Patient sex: M
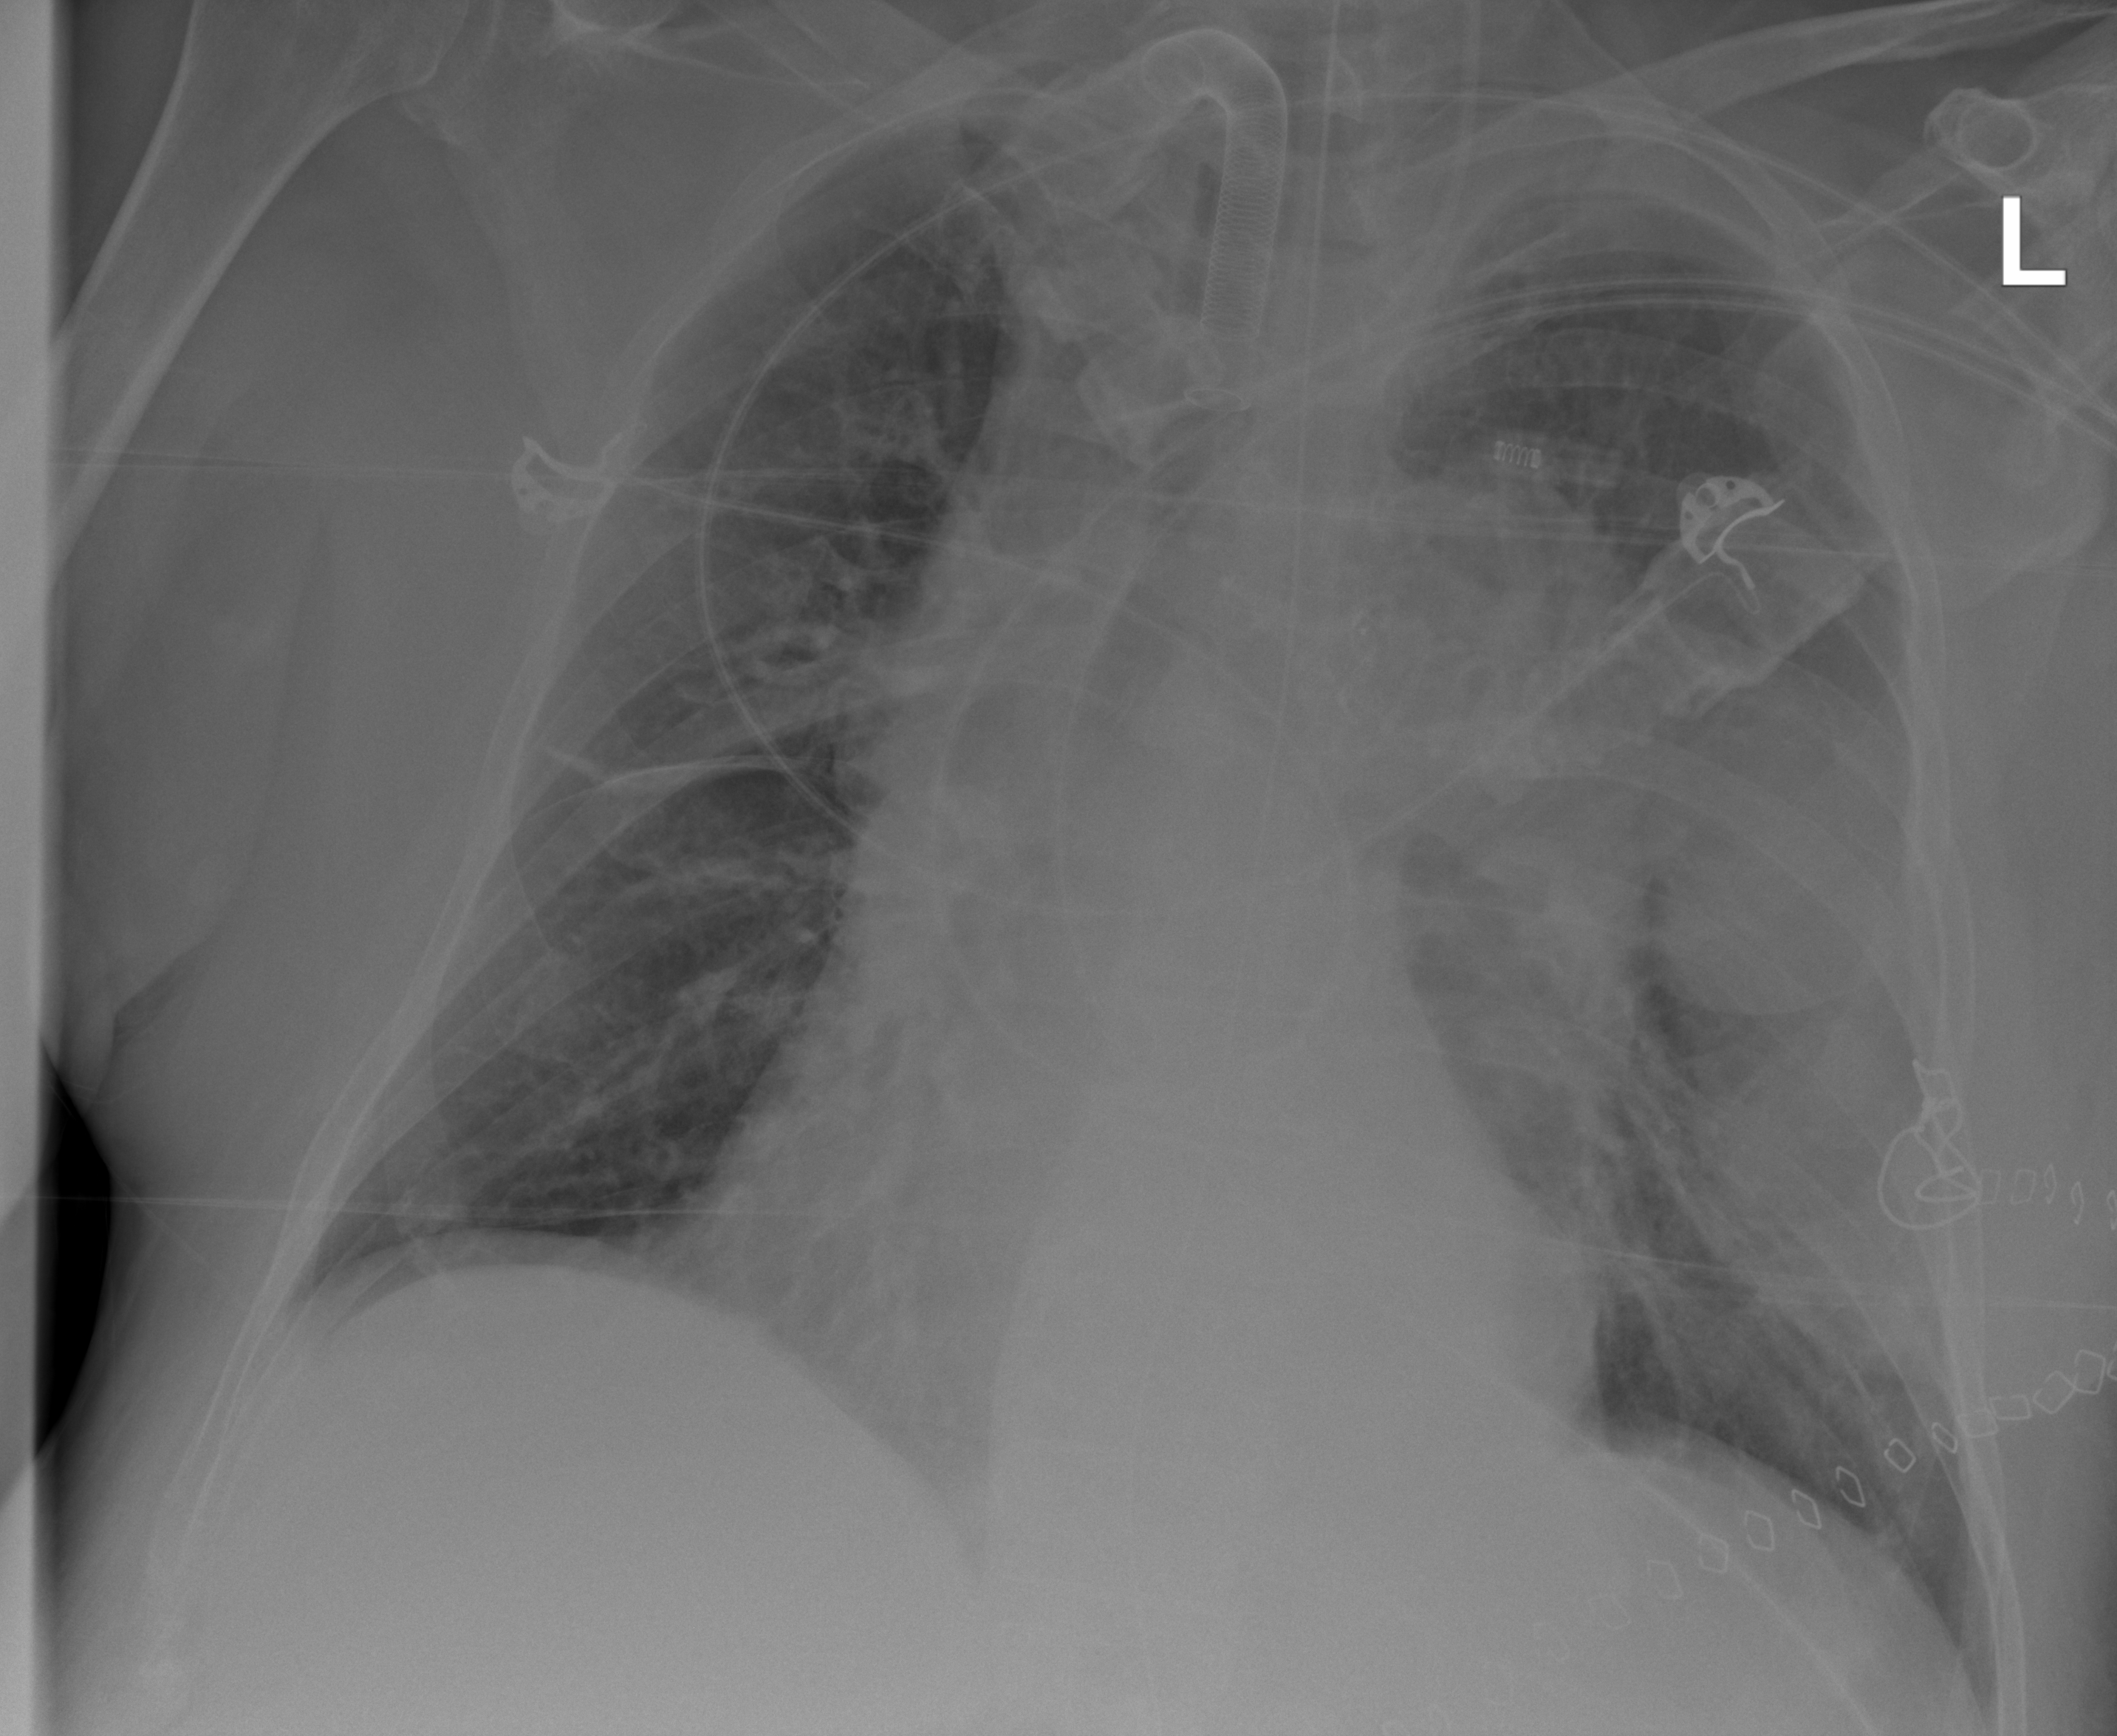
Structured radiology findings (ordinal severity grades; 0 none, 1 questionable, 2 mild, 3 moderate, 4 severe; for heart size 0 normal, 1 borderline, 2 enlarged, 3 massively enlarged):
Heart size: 1
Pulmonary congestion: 2
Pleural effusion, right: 0
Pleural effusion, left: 3
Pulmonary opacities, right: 2
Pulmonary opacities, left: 2
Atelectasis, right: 2
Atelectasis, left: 3